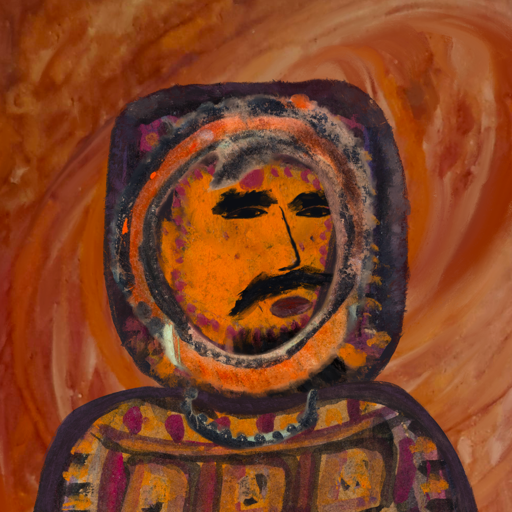
Background: Pious_Lady, Head And Neck Side: Doll_w_Hair, Face Side: Mosgoul, Bust: Doll, Hair Side: Childish, Head Accessory: Blank, Second Necklace: Blank, Necklace: Childish, Baby: Blank